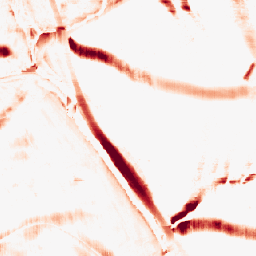
Category: morphological
Decomposition family: morphological_rect
Decomposition parameters: operation: opening
width: 20
height: 20
Upsampling method: nearest
Upsampling parameters: scale: 4
Upsampling scale: 4